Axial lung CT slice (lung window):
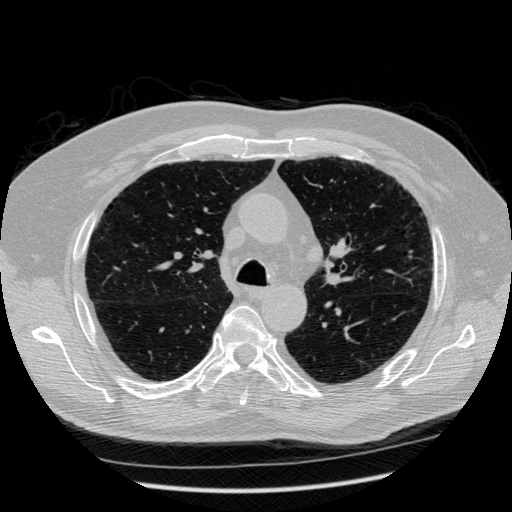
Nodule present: no